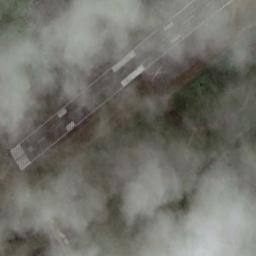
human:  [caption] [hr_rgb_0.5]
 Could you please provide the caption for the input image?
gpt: The runway is surrounded by grass .

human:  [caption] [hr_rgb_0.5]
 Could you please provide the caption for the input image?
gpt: The runway has a threshold marking and several touchdown zone markings and aiming point markings .

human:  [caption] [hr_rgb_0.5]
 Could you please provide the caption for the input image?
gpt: Next to the runway is a large green lawn  There are white short and thick signs on the runway  There are large white clouds in the air .

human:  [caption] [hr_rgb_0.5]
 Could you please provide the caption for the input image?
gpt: The runway is on the grass with a cloud above it .

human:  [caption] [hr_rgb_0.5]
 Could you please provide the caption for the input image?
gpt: There are many clouds over the runway .